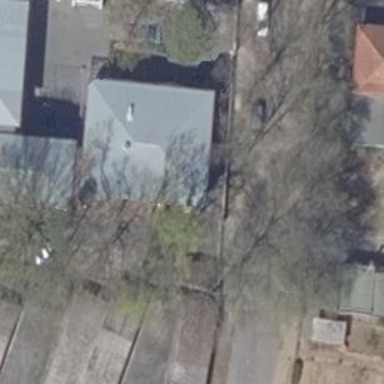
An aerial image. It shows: Kindergarten building.